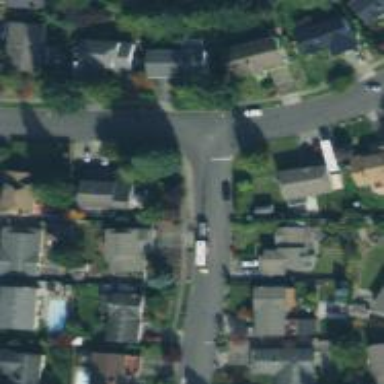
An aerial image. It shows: Residential road with asphalt surface. There is sidewalk on the left side.